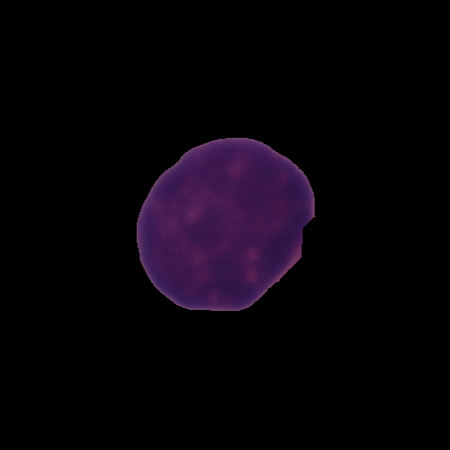
Label: healthy